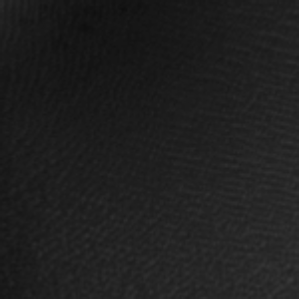
Label: frost